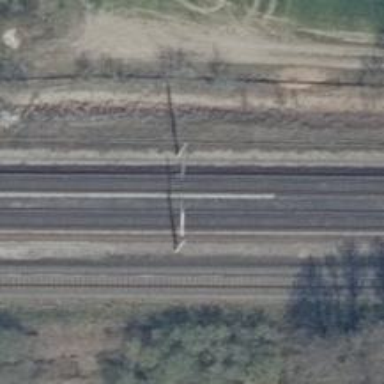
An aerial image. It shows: Railway milestone with catenary mast.